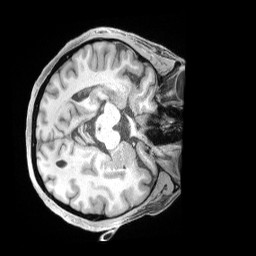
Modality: T1w
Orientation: axial
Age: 37
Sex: female
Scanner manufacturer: siemens
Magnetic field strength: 3 T
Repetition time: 2 s
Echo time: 0.00211 s